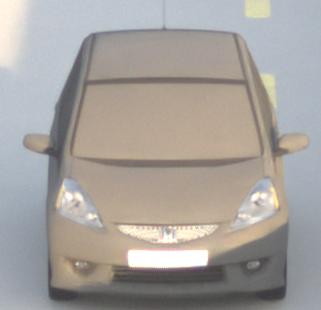
Make: Honda
Model: Jazz 1.2
Detailed model: Jazz (III) (11/08 - 04/11)
Model produced from: 2008/11
Model produced until: 2010/10
Doors: 5
Color: gray
Road condition: dry road
Daytime: sunrise or sunset
Contrast: low contrast